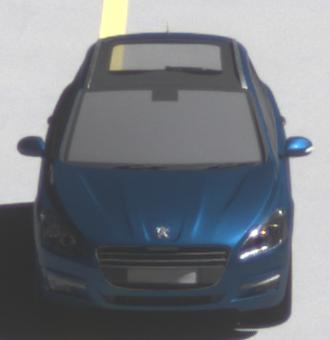
Make: Peugeot
Model: 508 SW 120 VTi
Detailed model: 508 (I) SW
Model produced from: 2011/03
Model produced until: 2014/05
Doors: 5
Color: blue
Road condition: dry road
Daytime: midday
Contrast: high contrast